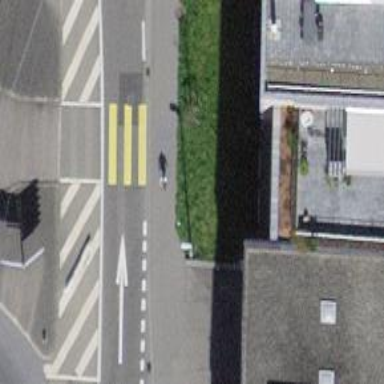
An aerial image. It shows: Kerb serving as barrier.